Aerial crown-view tile of a tropical tree (Barro Colorado Island, Panama), acquired 20241216:
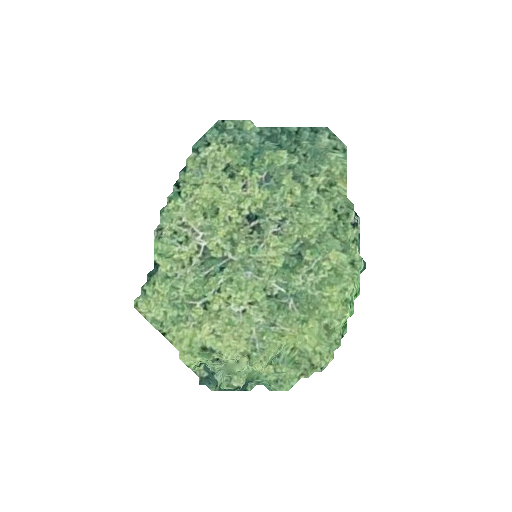
Species: Zanthoxylum panamense
GBIF accepted scientific name: Zanthoxylum panamense
Crown area: 67.199 m²